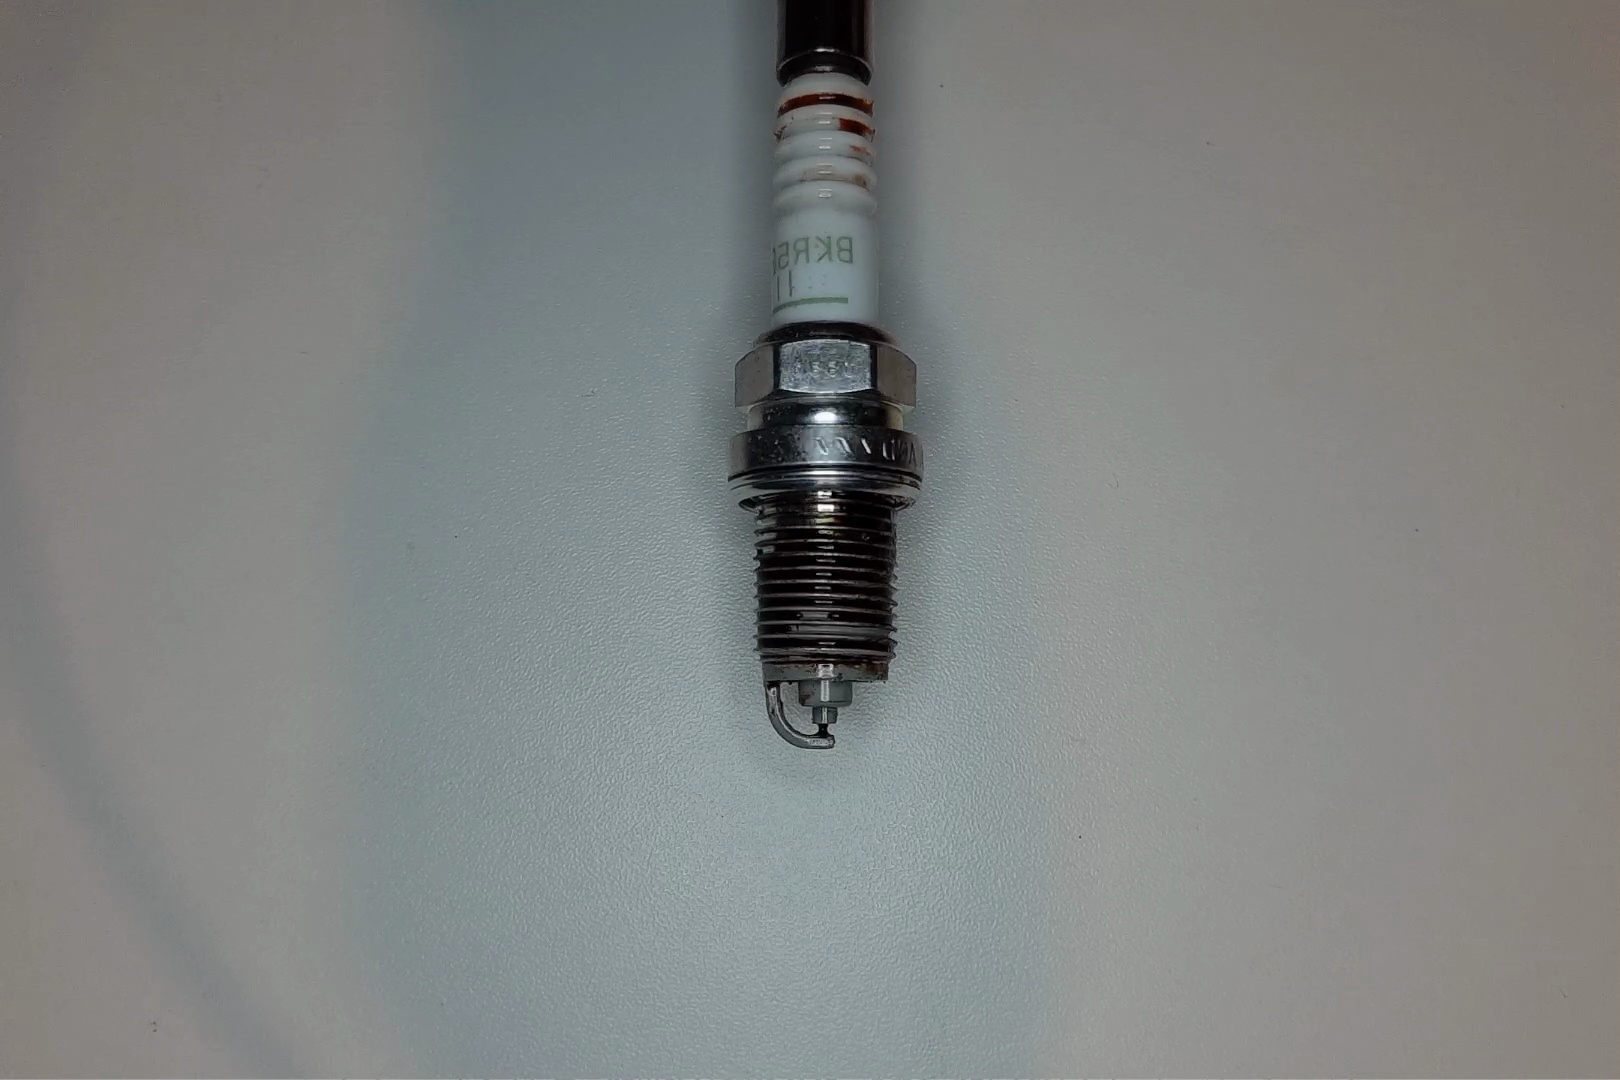
Label: anomaly